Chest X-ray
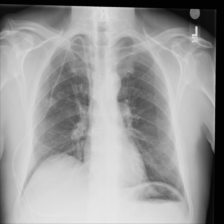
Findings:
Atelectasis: negative
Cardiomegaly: negative
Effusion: negative
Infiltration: negative
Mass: negative
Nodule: negative
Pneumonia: negative
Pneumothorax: negative
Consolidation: negative
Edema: negative
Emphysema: negative
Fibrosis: negative
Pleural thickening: negative
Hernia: negative